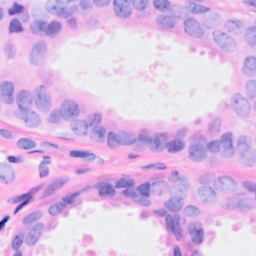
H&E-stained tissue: Breast